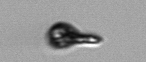
Label: Euglena